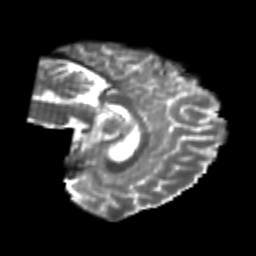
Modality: T2w
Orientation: sagittal
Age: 26
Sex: female
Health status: healthy
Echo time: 0.074 s